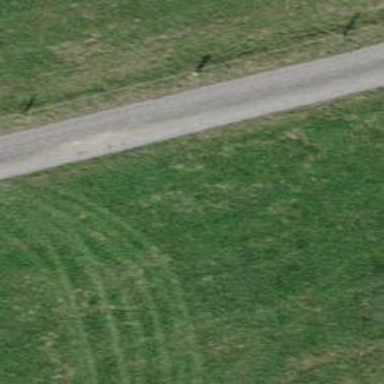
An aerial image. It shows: Paved track with grade 1 tracktype.